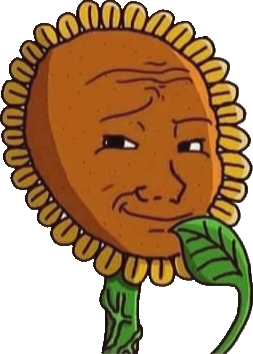
Label: 5_Objakt